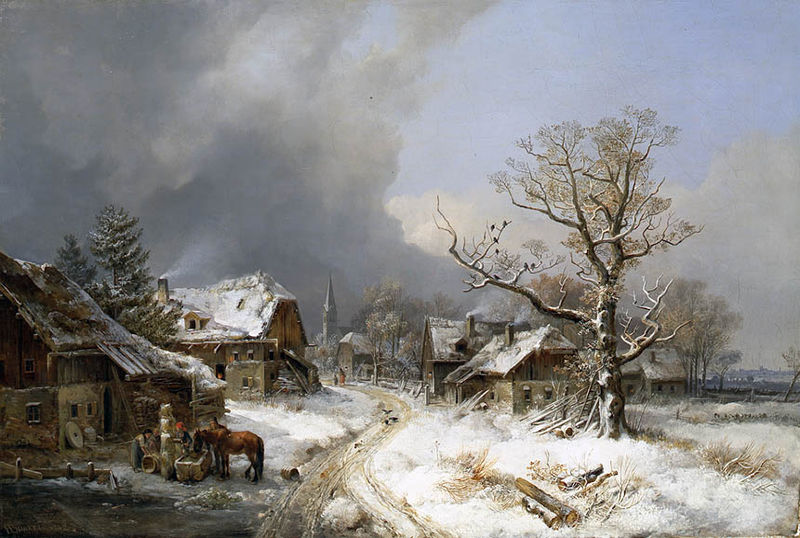
Titel: Dorfstrasse im Winter mit Tränke
Künstler: Heinrich Bürkel
Standort: Karlsruhe
Institution: Staatliche Kunsthalle Karlsruhe
Schlagwörter: baum, blau, blätter, dunkel, gemälde, gewitter, himmel, mann, schatten, vogel, wasser, weiß, wolken, baumstämme, bäume, frauen, grün, kirchturm, landschaft, menschen, stadt, äste, abend, braun, bunt, fenster, frankreich, frau, grau, hell, hintergrund, holz, licht, männer, pastell, strasse, dach, eis, gebäude, gras, haus, hund, rot, schnee, tier, tiere, tuch, weg, wiese, wolke, zaun, malerei, mütze, trinken, arm, barock, mensch, bild, holland, niederlande, öl, ast, baumstamm, feld, felder, horizont, häuser, kalt, mühle, natur, norden, stamm, vieh, vögel, weite, wind, einsam, hütte, kirche, pfad, rauch, sonne, land, futter, realismus, kind, klassizismus, personen, pflanzen, england, arbeit, bauern, brunnen, genre, kamin, kinder, pferd, pferde, schornstein, schuppen, turm, magd, ort, perspektive, bäuerin, spuren, dorf, dächer, giebel, mauer, kahl, bauernhof, hof, hütten, winter, enten, idylle, spur, wagen, friedrich, romantik, tannen, dampf, leiter, staffage, sturm, unwetter, wetter, einfach, glanz, balken, bretter, bauer, fahrspuren, scheune, strohdach, heimat, bedeckt, kälte, schneelandschaft, idyll, moos, ruinen, gänse, tanne, kurve, himme, ländlich, romantisch, ross, karg, pfer, bahn, bauernhaus, bauernhäuser, stall, trog, tränke, eiche, winterlandschaft, verblauung, balu, frost, gestrüpp, eimer, fahrspur, gaul, krähen, raben, hasu, höfe, verfallen, mühlrad, bäuerlich, knecht, europa, hühner, mägde, futtertrog, matsch, radspuren, gefroren, bauernhöfe, verschneit, wohnsiedlung, ställe, häfe, dorfstraße, eisig, caspar, scheine, schneesturm, als, runie, dunkle wolken, trenke, dorfansicht, mühlstein, konkret, rieddach, pfeerd, kirchtrum, fahrrinne, mahlstein, runnen, micky maus, bald, atraße, holzstamm, mühlestein, rebdach, siedlng, 19. jahrhundert, 18. jahrhundert, 19, pferdetränke, doorf, dach#, ocker+, trönke, reddach, múhlstein, hoilz, rauchende kamine, winter dorf holland, rrad, brunne#n, kirchturm#feuer, doirf, viogel, himimel, himme#, rauchfahnen, winteridyll, dorf im winter, dorf schnee, bauerngehöft, verschenit, bauernhofe, dddbäume